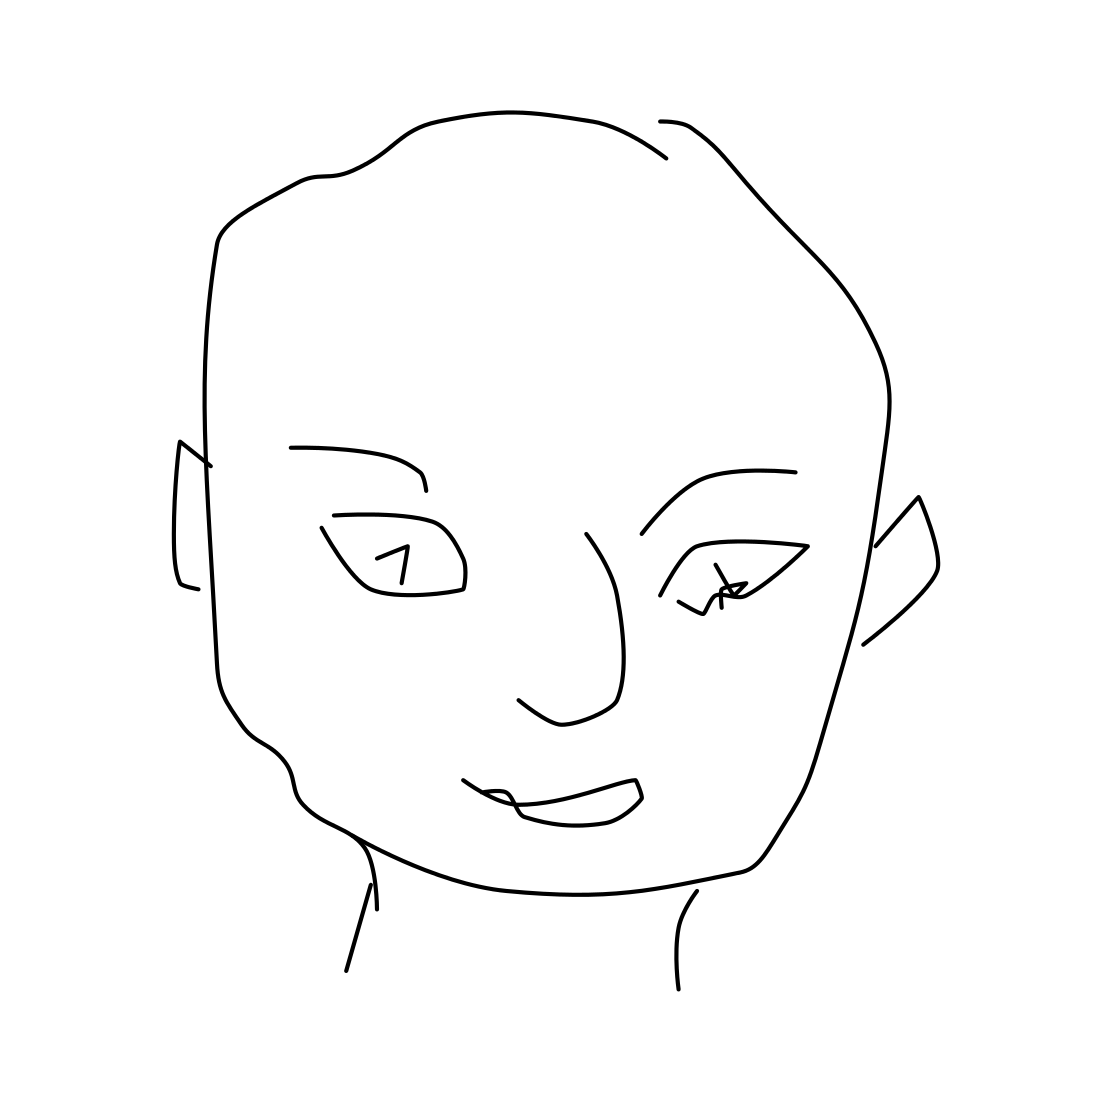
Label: head